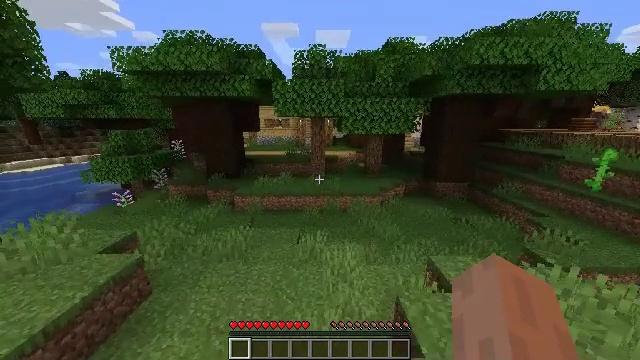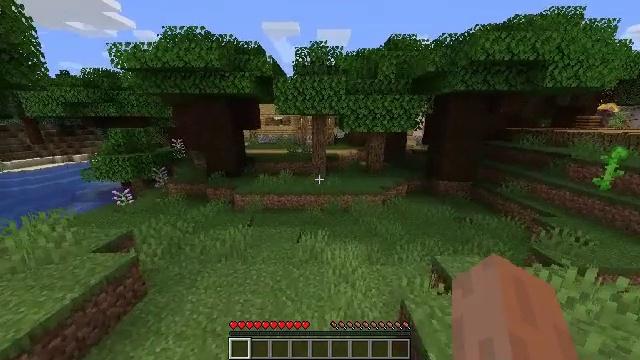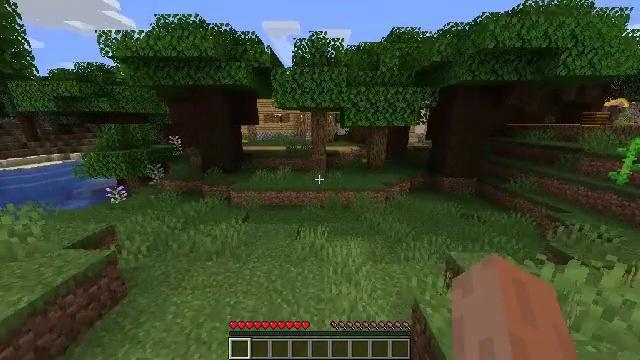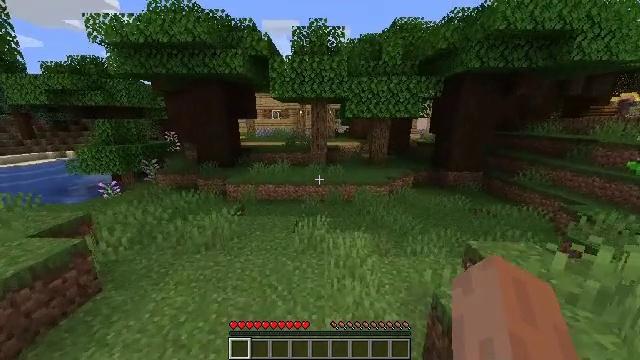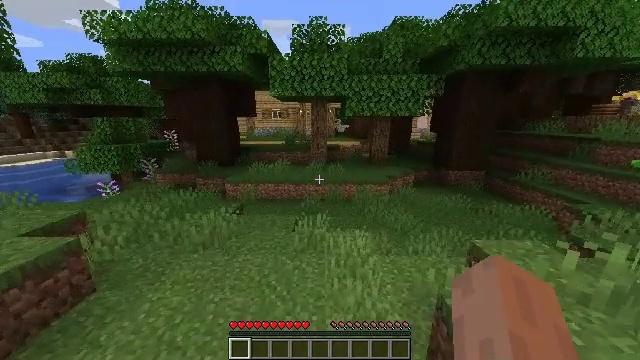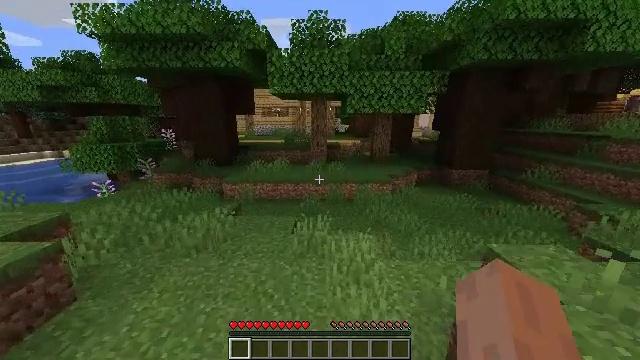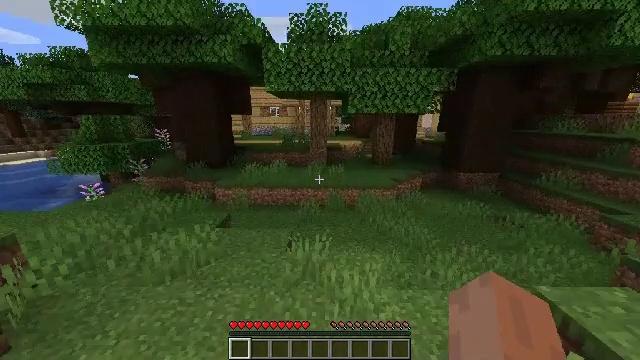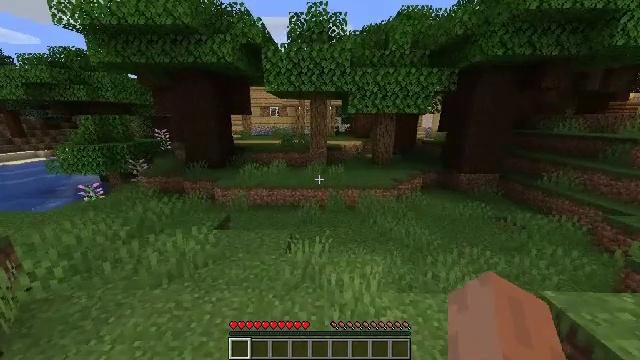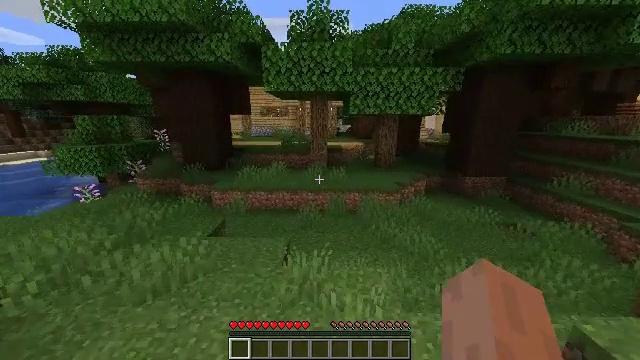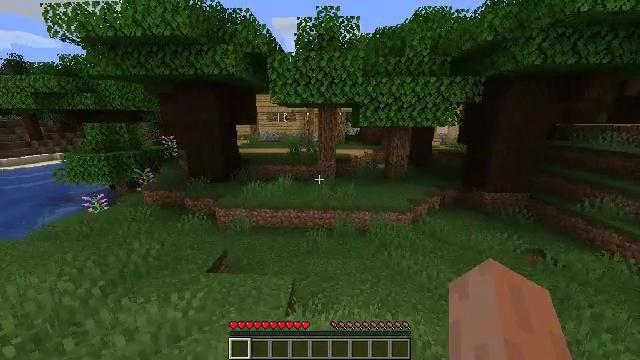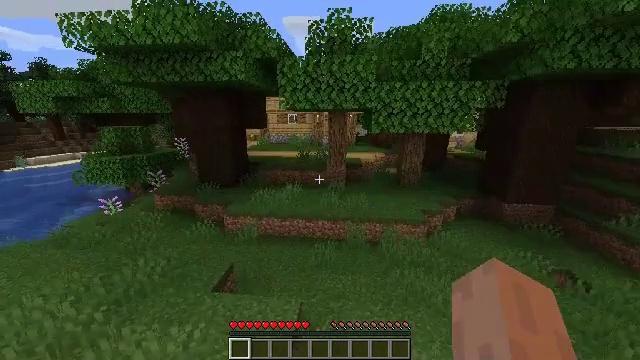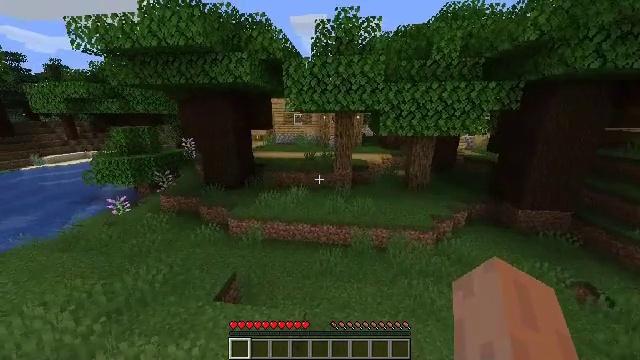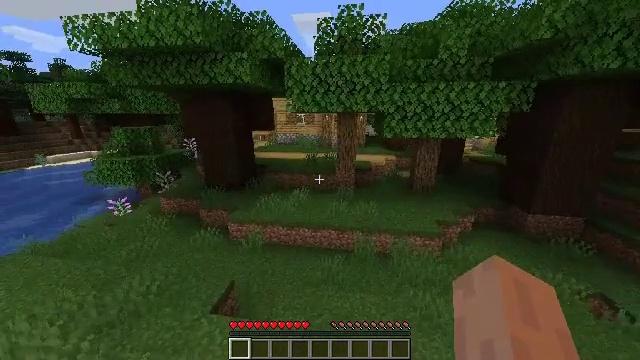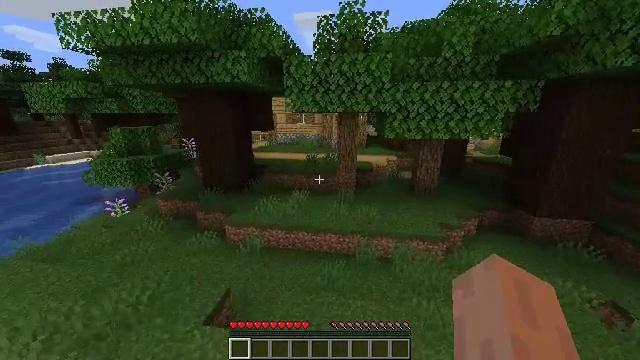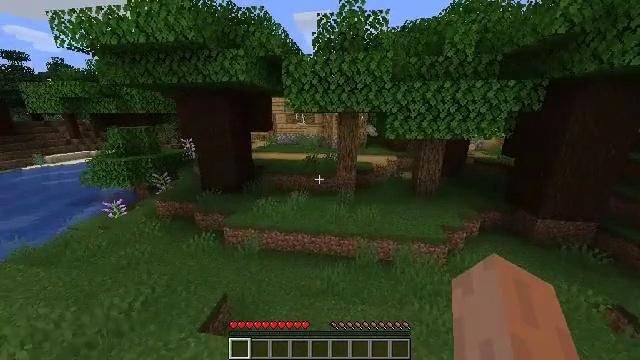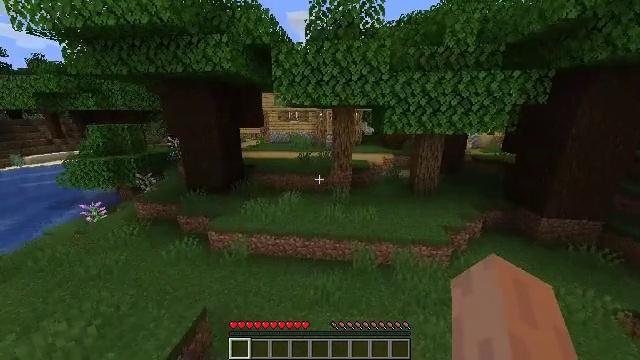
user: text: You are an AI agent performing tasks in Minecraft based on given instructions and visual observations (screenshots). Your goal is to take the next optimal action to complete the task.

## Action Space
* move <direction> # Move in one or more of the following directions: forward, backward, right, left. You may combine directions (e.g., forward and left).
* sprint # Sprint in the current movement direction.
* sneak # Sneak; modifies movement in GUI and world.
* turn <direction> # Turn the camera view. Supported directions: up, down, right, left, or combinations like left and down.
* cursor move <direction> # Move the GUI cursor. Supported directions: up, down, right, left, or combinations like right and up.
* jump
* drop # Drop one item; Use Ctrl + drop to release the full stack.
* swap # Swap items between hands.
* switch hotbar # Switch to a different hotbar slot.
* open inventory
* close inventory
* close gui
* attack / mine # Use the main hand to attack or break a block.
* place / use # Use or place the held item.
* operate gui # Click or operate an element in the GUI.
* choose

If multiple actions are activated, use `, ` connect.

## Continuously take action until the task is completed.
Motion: motion action
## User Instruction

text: Attack the oak planks to recycle it.
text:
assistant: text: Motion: move forward
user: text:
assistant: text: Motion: move forward
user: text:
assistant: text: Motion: move forward
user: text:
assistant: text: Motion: move forward
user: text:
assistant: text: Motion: move forward
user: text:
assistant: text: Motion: move forward
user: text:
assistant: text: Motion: move forward
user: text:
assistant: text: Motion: move forward, jump
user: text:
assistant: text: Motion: move forward, turn left, jump
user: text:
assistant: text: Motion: move forward, turn left, jump
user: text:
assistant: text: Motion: move forward, turn left, jump
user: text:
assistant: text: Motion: move forward
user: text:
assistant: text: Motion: move forward
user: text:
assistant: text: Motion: move forward
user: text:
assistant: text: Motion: move forward, turn right
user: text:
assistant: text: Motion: move forward, turn right
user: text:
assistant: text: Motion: move forward, turn right
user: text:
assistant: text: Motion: move forward, turn right
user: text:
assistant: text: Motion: move forward
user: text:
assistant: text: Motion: move forward
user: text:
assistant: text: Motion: move forward
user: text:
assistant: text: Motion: move forward
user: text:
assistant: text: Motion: move forward, turn right
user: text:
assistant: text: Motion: move forward
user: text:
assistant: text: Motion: move forward
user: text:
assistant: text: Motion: move forward
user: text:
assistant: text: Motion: move forward
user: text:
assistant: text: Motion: move forward, turn left
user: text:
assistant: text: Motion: move forward, turn left
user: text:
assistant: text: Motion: move forward, jump